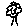
Label: tree